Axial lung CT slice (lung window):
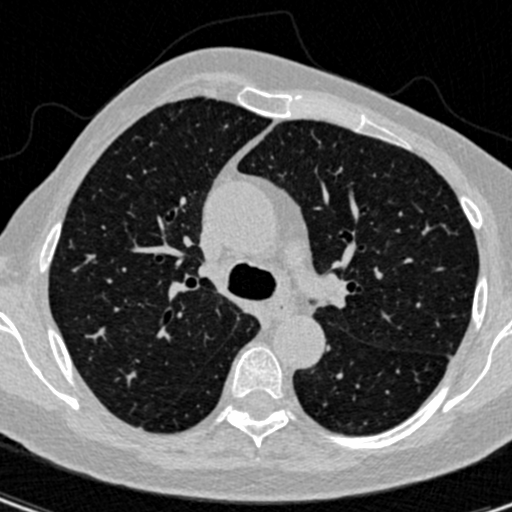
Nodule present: no